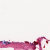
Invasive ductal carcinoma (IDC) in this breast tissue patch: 0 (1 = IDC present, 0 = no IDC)